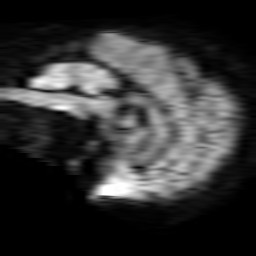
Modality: TRACE
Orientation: sagittal
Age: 40
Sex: female
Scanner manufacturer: philips
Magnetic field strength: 1.5 T
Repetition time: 4.781 s
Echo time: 0.07764 s